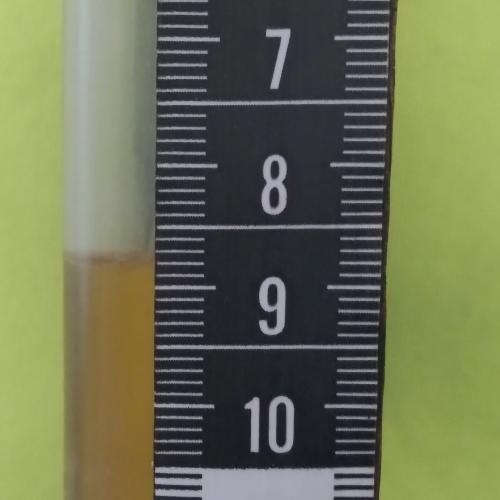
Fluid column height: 8.8 cm